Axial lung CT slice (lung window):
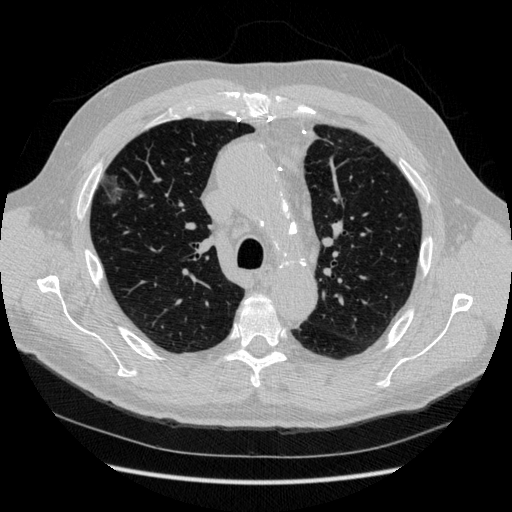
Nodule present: yes
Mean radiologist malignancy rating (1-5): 3